Question: I am building a blog application using JSF and Primefaces. I added the CKeditor through primefaces extensions. It is correctly producing html output, however when displayed in a browser all of the html tags are displayed instead of interpreted by the browser. For example here is the some test output.
Screenshot of CkEditor output:

Looking in developer tools the above content has quotes around it. I'm assuming if I can figure out how to get rid of the quotes it will display as html.
The JCP code to display the above
'''
<h:outputText value="#{(editorBean.postMarkup)}"></h:outputText>
'''
Currently only have simple getters and setters in the backing bean.
'''
public String getPostMarkup() {
return this.postMarkup;
}
public void setPostMarkup(String postMarkup) {
this.postMarkup = postMarkup;
}
'''
Ultimately I would like to store raw HTML in the database to be displayed on a blog page. How can I get rid of the quotes if that is indeed the problem?
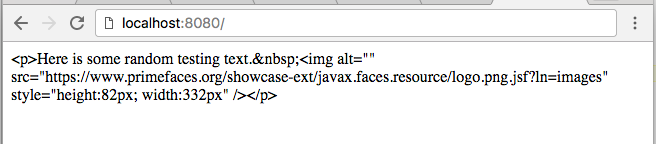
Answer: use escape=false on h:outputText.